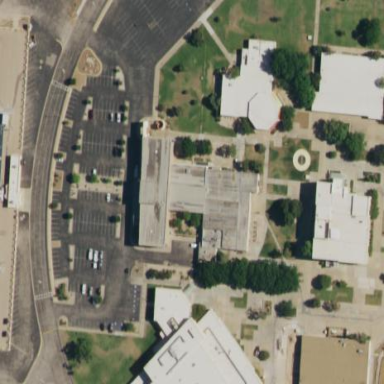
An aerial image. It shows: College building.